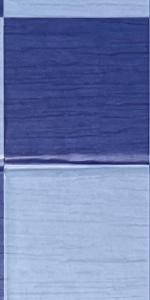
Label: Empty